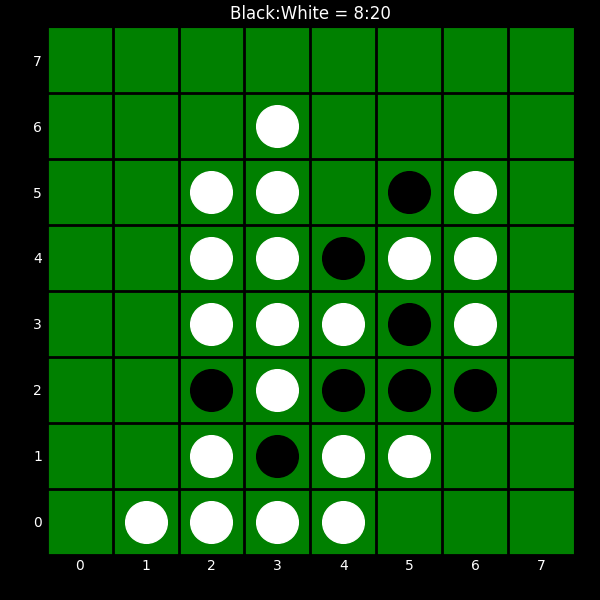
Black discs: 8
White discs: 20